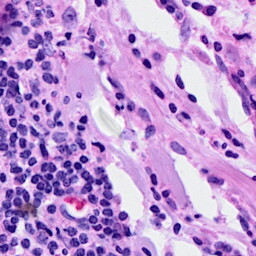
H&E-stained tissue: Breast